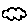
Label: cloud